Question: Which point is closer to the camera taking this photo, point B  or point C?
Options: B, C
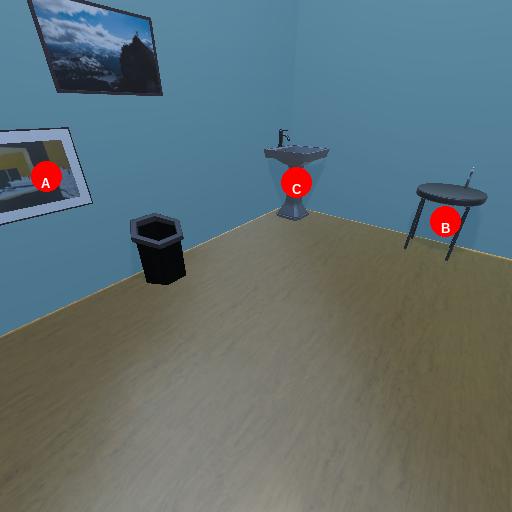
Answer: B